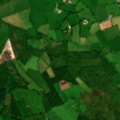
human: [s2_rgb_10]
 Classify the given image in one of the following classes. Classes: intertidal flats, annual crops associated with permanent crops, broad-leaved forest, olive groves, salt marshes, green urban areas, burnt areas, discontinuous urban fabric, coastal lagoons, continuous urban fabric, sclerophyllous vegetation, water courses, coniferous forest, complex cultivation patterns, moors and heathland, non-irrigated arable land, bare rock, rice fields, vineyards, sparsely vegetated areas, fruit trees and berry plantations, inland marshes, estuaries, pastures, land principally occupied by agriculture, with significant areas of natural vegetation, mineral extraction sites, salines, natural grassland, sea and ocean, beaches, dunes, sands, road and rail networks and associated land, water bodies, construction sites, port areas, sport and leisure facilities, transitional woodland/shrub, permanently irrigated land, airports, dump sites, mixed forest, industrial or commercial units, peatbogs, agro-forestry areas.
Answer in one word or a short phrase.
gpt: pastures, moors and heathland